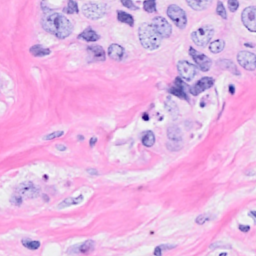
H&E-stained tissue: Breast